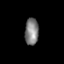
Tissue: prostate
Cell type: Fibroblasts
Senescence score: 0.7733
Nuclear area (px): 362
Mean DAPI intensity: 127.644